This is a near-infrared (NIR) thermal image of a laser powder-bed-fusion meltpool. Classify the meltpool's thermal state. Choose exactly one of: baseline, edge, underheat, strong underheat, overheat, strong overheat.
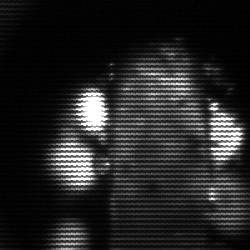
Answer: strong underheat